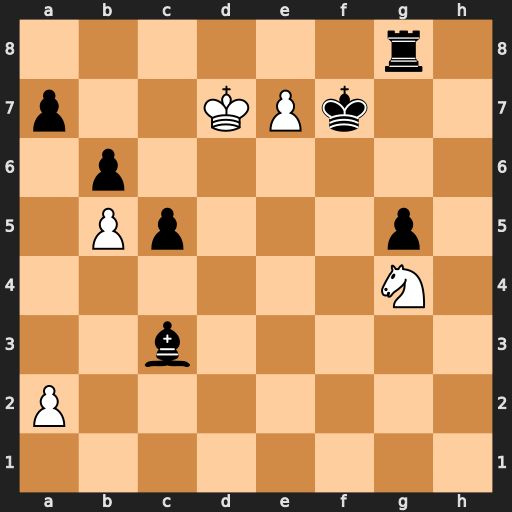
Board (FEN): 6r1/p2KPk2/1p6/1Pp3p1/6N1/2b5/P7/8
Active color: w
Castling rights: -
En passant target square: -
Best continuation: Nh6+ Kf6 Nxg8+